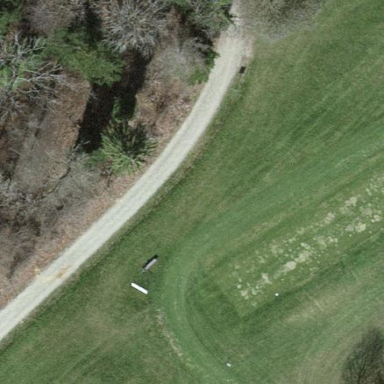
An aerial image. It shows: Grass area designated as golf tee.